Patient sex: F
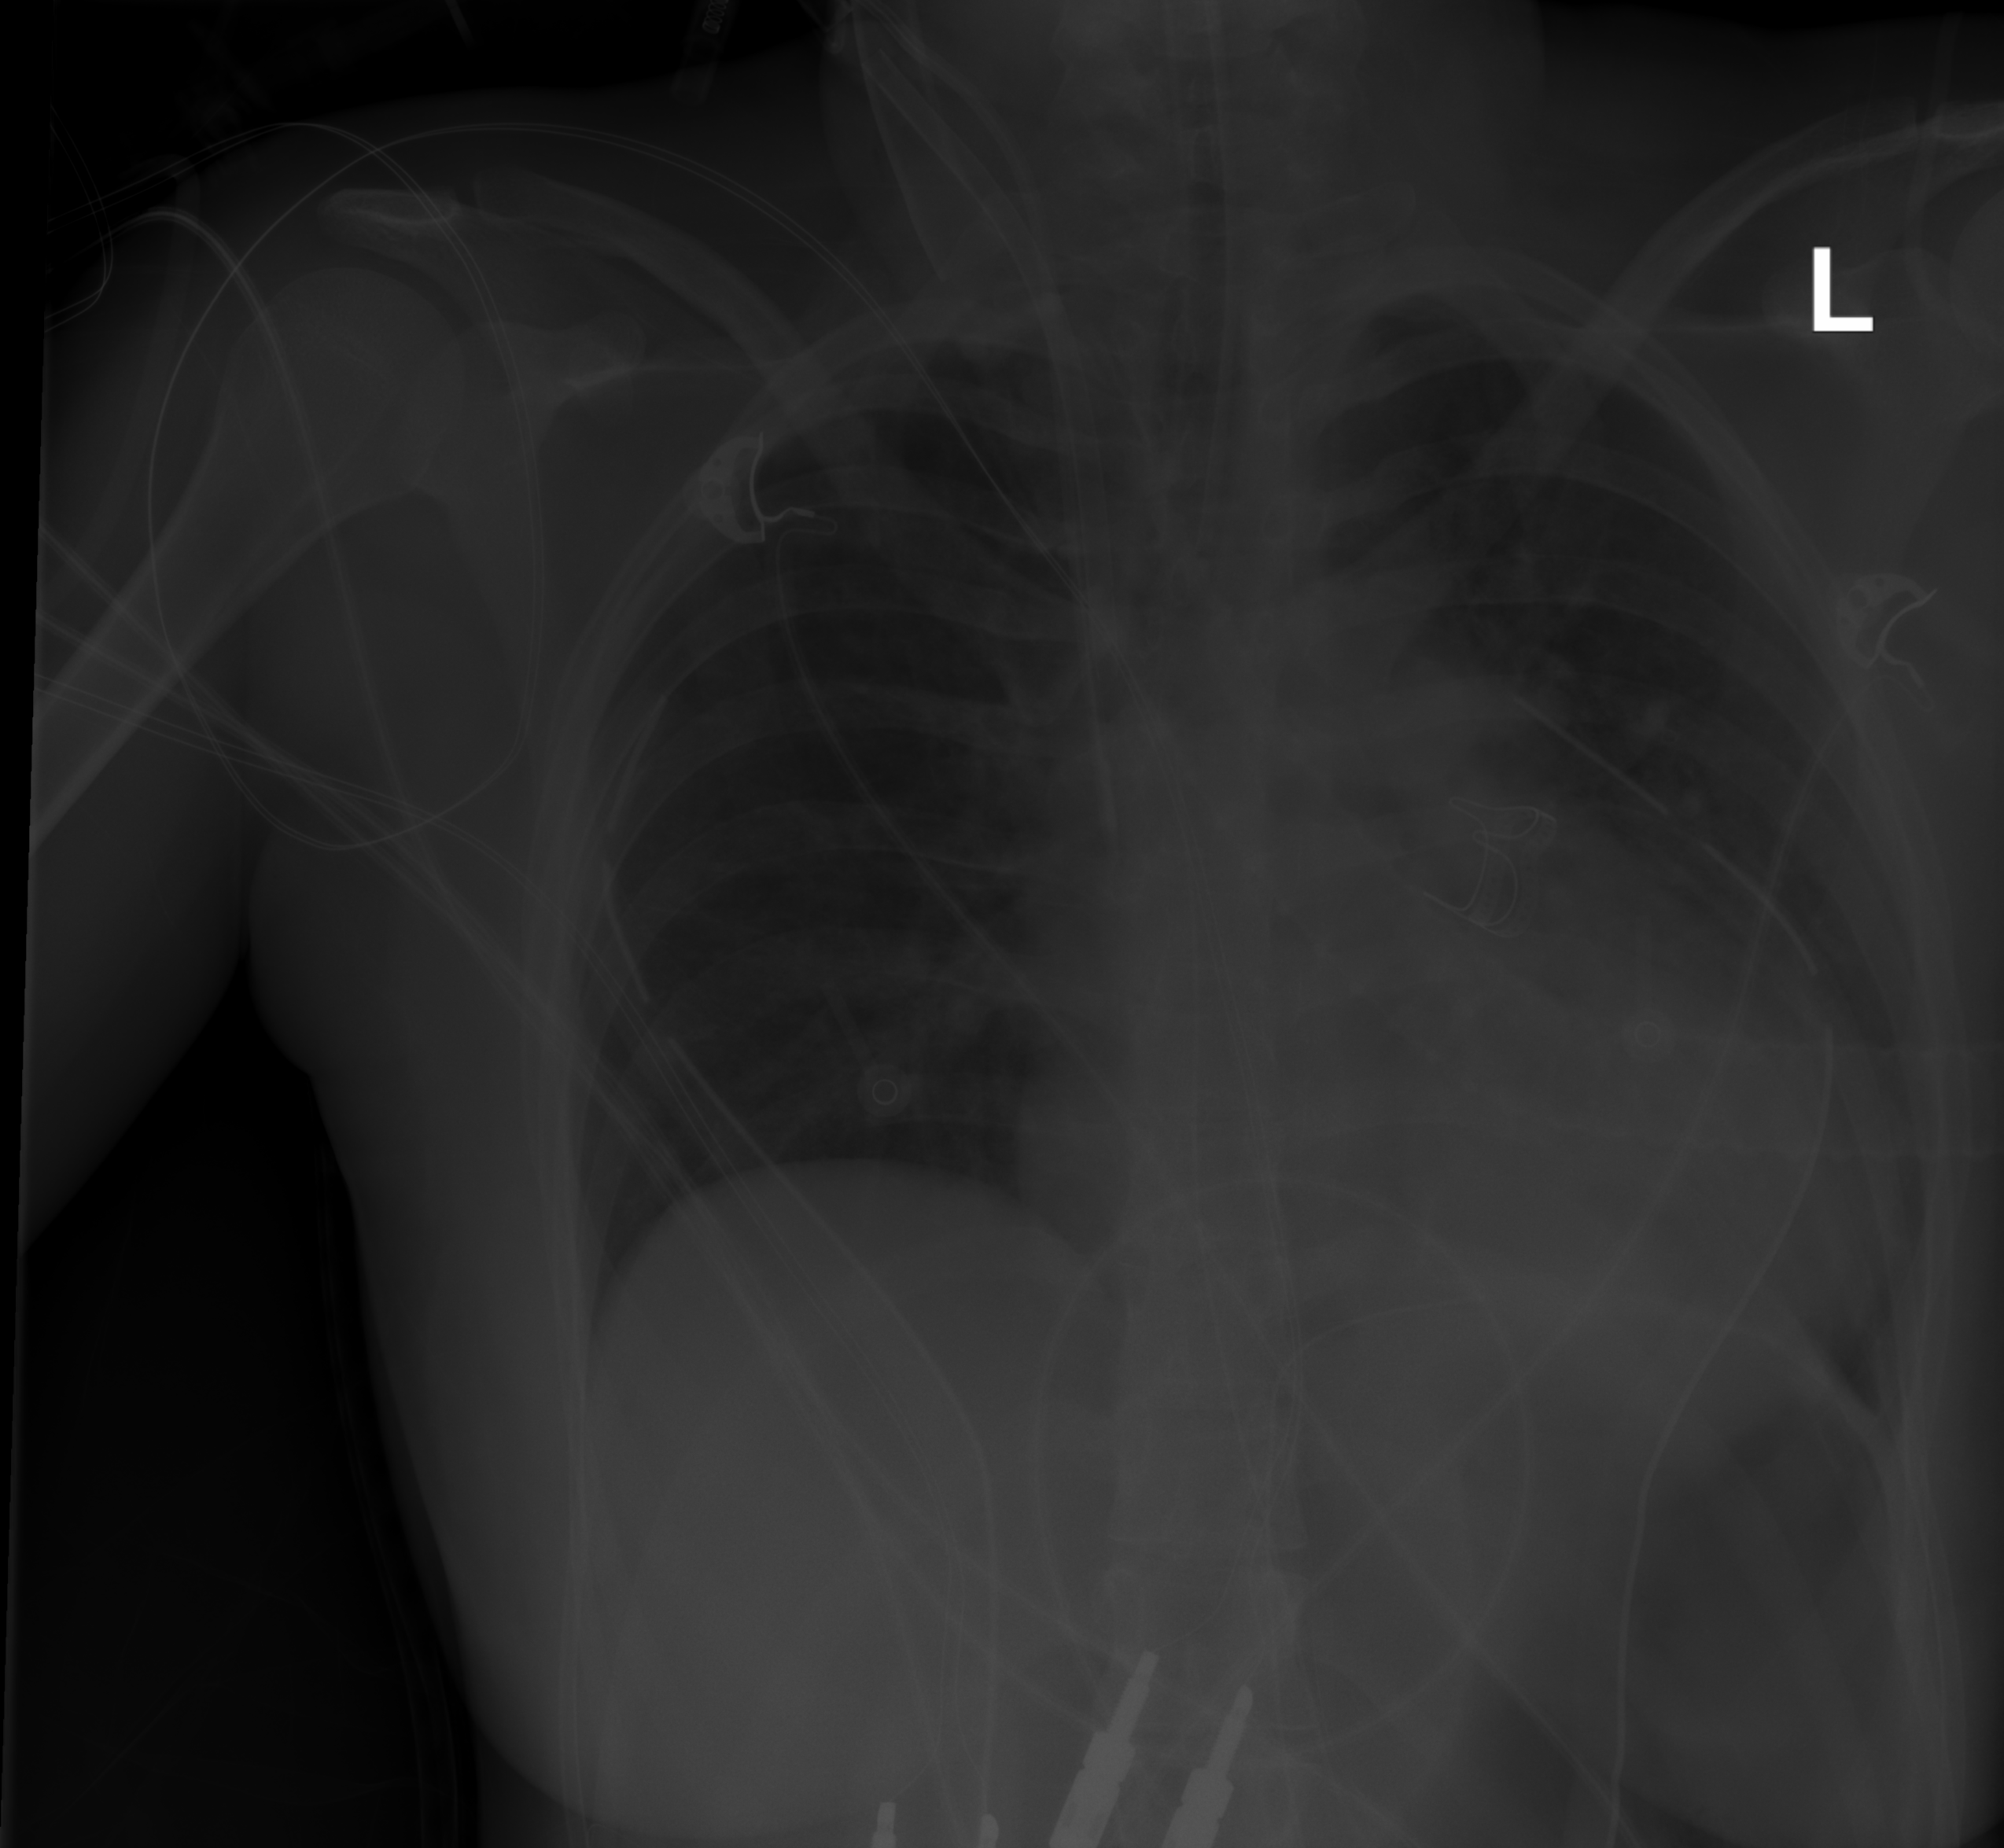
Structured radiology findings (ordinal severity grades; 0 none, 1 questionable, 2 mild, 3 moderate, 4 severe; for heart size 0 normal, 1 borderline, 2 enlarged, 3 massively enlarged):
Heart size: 2
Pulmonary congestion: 0
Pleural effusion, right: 0
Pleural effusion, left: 0
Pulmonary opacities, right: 0
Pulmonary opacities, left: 0
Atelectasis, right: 0
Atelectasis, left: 2